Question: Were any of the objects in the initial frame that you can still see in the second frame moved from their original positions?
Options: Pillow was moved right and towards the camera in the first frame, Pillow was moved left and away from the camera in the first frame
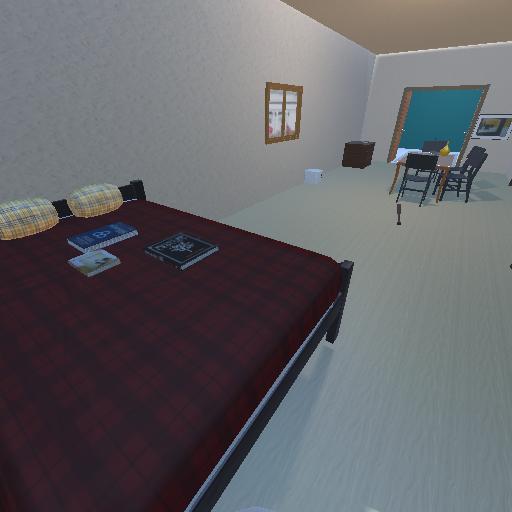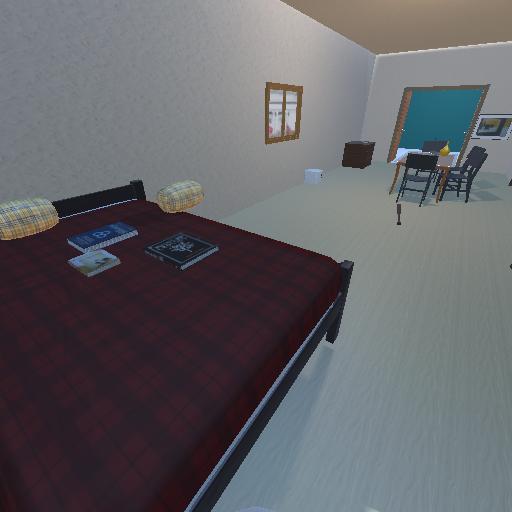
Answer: Pillow was moved right and towards the camera in the first frame